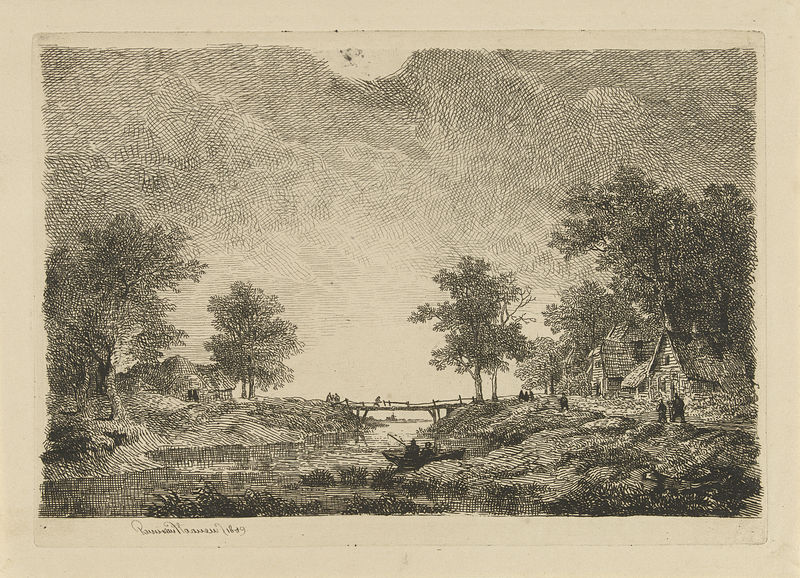
Titel: Landschap met figuren bij een brug
Künstler: Remigius Adrianus Haanen
Standort: Amsterdam
Institution: Rijksmuseum
Schlagwörter: bäume, himmel, men, people, white, black, dark, picture, cloud, clouds, rocks, sky, tree, boat, hill, house, lake, landscape, nature, water, houses, sun, trees, village, river, stream, black and white, etching, illustration, walking, romanticism, pen, bridge, menschen, ink, engraving, boot, fluss, postcard, cabin, horse, pen and ink, peace, ufer, cross hatching, wanderer, sepia, angler, cross hatch, brücke, s, häuser, downtown, no color, river bed, contryside, bäume brücke, +farm